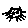
Label: cat